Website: bh-photo
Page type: address-validator
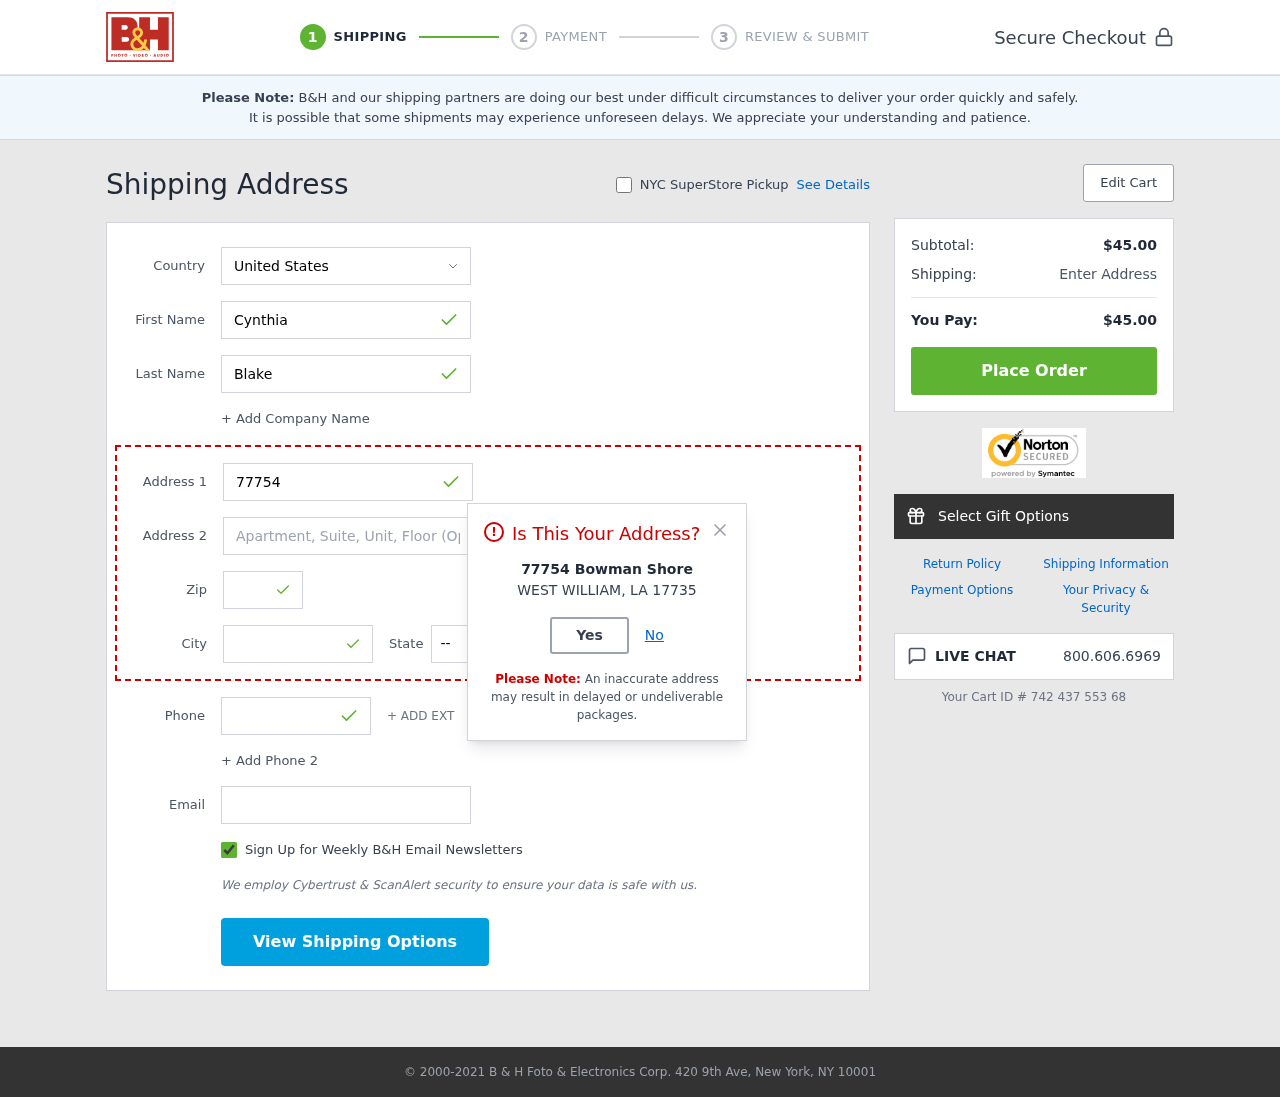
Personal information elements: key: PII_CITY
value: West William
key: PII_COUNTRY
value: United States
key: PII_EMAIL
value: cynthia.blake@hotmail.com
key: PII_FIRSTNAME
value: Cynthia
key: PII_LASTNAME
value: Blake
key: PII_PHONE
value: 9128044210
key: PII_POSTCODE
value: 17735
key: PII_STATE_ABBR
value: LA
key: PII_STREET
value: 77754 Bowman Shore
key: PII_STREET2
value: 28959 Briggs Gateway
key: PII_CITY_MODAL
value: WEST WILLIAM
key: PII_POSTCODE_FULL
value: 17735
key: PII_POSTCODE_NUMERIC
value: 17735
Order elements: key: ORDER_SUBTOTAL
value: $45.00
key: ORDER_TOTAL
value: $45.00
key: ORDER_ID
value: Your Cart ID # 742 437 553 68